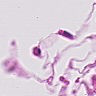
Metastatic tissue present: no